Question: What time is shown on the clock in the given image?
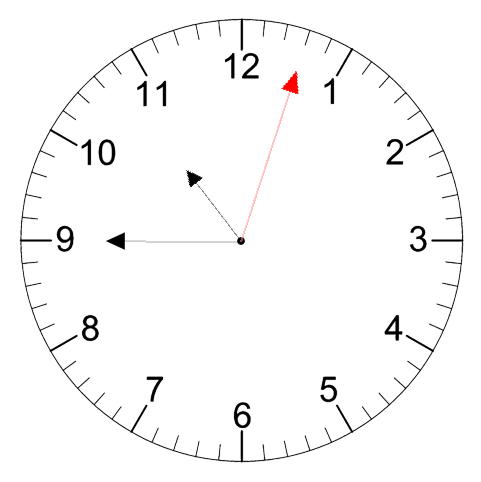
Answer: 10:45:03